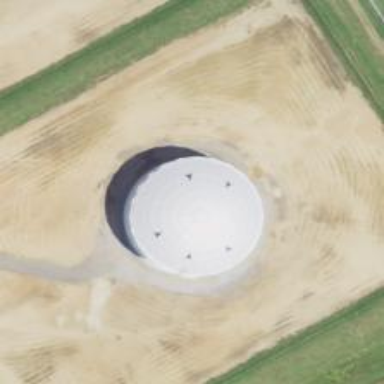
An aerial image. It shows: Gasometer inside building.